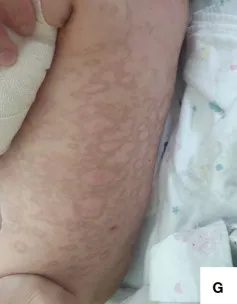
Toxic epidermal necrolysis. (G-I). HD#18: After the second dose of etanercept, the patient's skin was mostly epithelialized. HD, hospital day.
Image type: medical_photograph (skin_photograph)